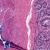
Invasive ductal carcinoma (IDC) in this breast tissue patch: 0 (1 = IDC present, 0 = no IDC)